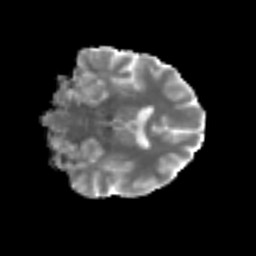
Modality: MD
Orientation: coronal
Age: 51
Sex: male
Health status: ill
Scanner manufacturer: siemens
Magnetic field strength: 3 T
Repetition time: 8.7 s
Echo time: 0.11 s